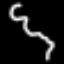
Label: squiggle